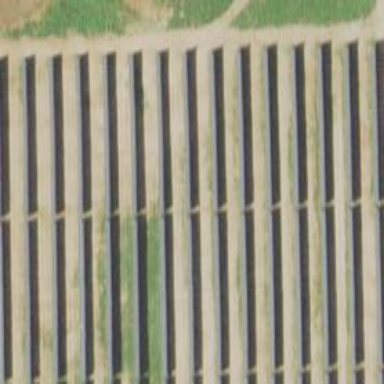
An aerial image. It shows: Solar power generator utilizing photovoltaic technology with solar photovoltaic panels.